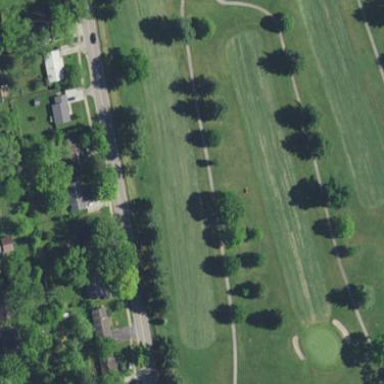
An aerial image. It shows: Grassy area designated as golf fairway.